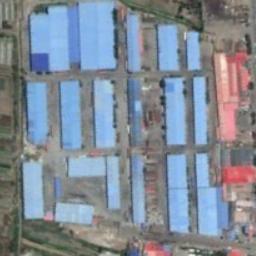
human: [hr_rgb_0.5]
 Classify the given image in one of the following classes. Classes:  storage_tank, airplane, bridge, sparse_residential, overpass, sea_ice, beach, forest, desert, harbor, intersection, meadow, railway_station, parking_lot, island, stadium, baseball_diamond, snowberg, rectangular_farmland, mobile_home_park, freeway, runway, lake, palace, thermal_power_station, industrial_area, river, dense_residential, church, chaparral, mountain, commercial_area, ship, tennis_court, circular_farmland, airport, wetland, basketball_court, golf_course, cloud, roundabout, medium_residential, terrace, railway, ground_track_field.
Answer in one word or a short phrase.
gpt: industrial_area